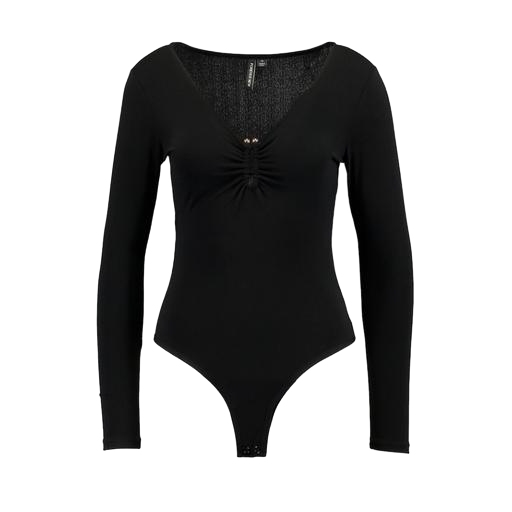
black plunge bodysuit, black mira cape-effect bodysuit, black henley long-sleeved ribbed-jersey top, white background